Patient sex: M
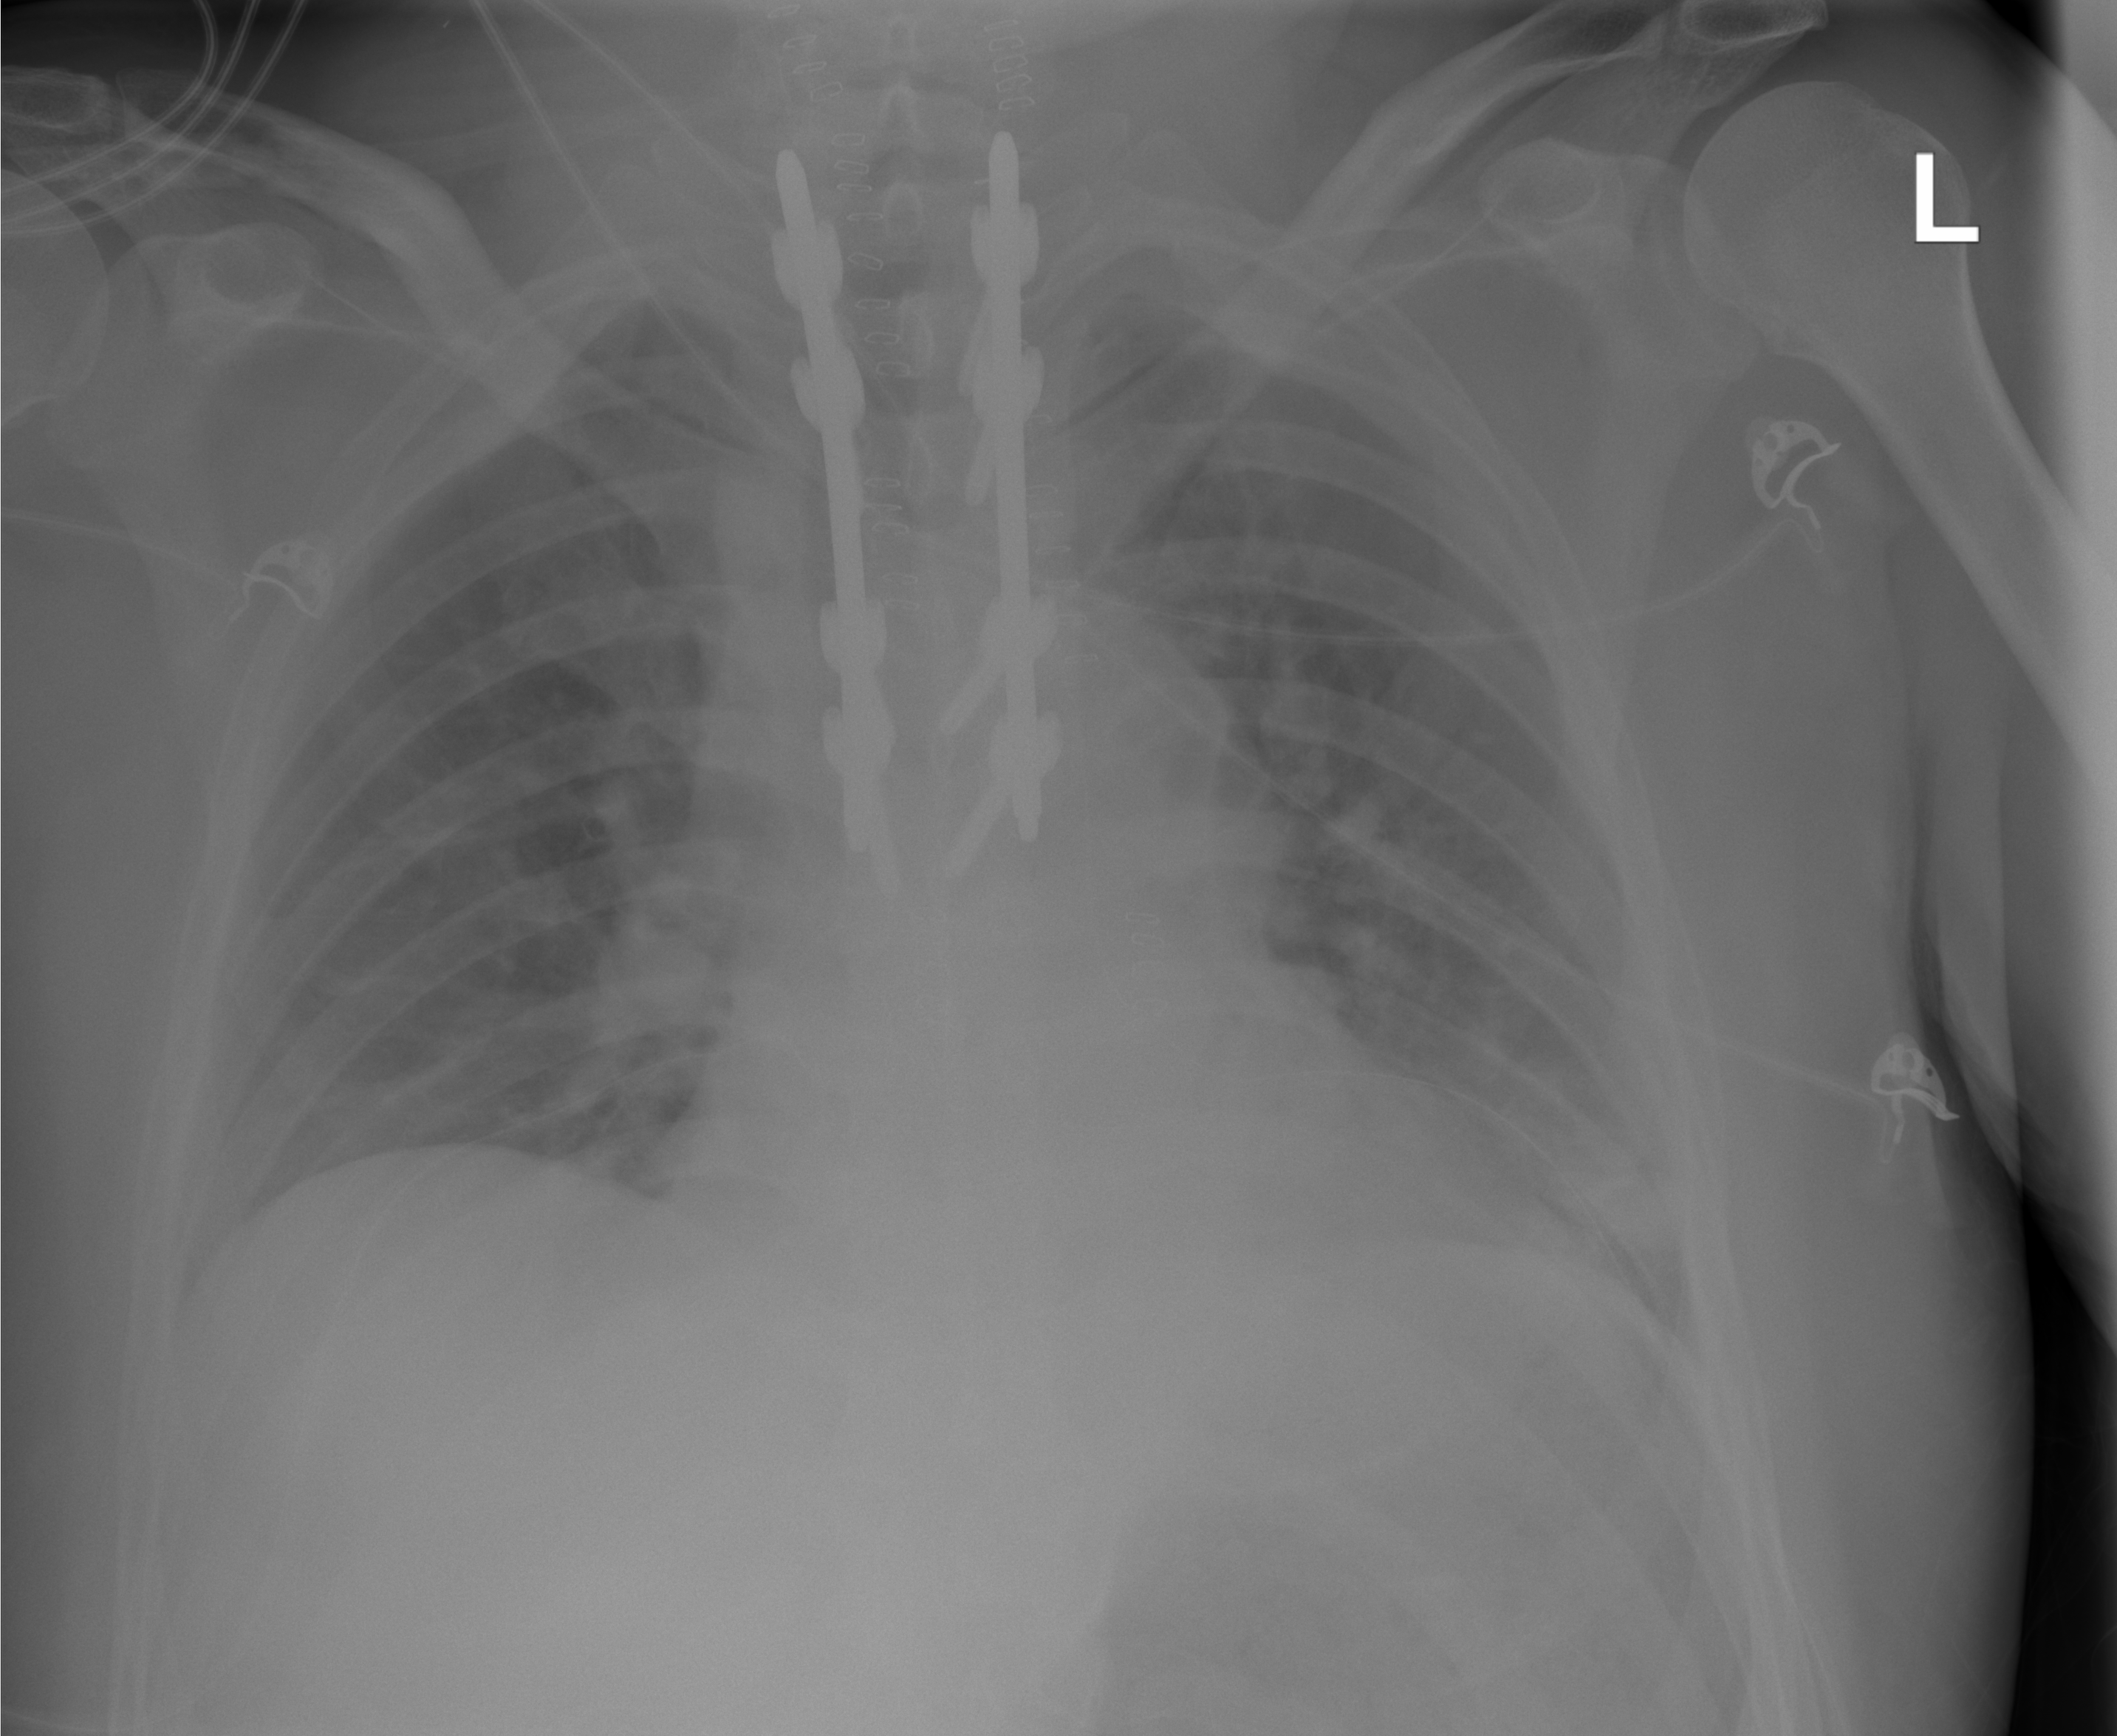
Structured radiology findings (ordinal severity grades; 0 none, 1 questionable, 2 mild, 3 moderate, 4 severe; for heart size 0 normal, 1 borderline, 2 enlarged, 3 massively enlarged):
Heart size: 0
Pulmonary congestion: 2
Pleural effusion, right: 0
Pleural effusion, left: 2
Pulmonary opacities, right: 0
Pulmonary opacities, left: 0
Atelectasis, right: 0
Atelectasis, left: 2